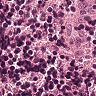
Metastatic tissue present: no